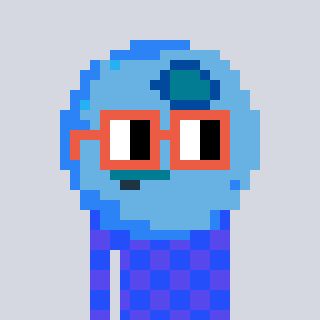
a pixel art character with square orange glasses, a blueberry-shaped head and a computerblue-colored body on a cool background